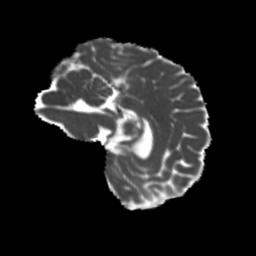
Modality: MD
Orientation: sagittal
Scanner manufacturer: siemens
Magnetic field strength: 3 T
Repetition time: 4 s
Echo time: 0.0594 s